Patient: sex M, age 21
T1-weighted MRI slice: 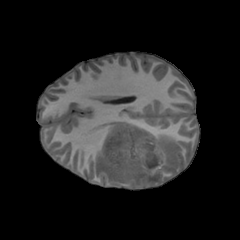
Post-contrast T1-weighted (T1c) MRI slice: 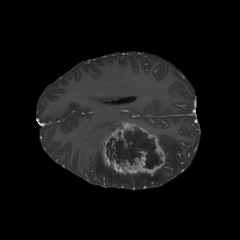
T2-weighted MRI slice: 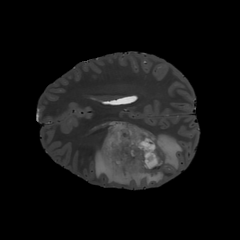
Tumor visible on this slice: yes
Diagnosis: Glioblastoma, IDH-wildtype
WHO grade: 4